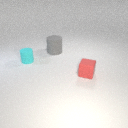
small red rubber cube to the right of large gray rubber cylinder